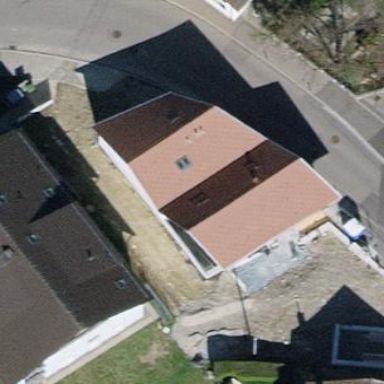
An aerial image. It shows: Detached building with pitched roof.